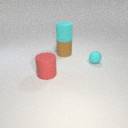
large brown rubber cylinder below large cyan rubber cylinder